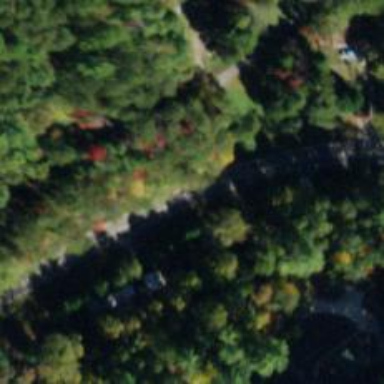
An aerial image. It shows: Secondary road with asphalt surface.